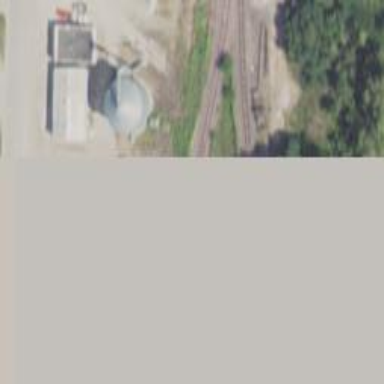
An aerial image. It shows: Rail spur service.